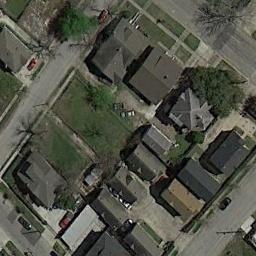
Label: medium_residential